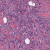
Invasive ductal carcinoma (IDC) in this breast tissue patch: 1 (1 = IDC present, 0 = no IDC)